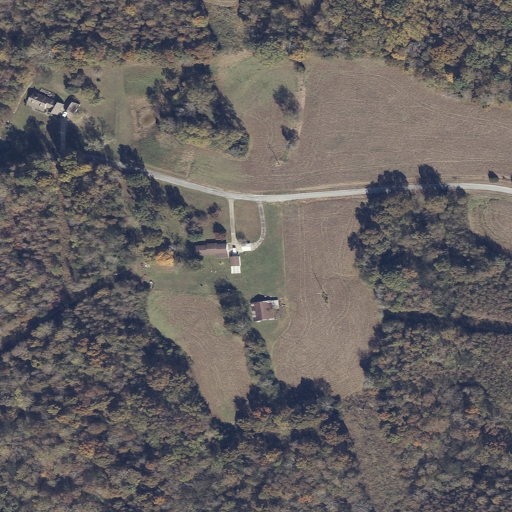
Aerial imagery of ridge(s) in Alabama named Gray Ridge containing deciduous forest, pasture, open development, and low intensity development